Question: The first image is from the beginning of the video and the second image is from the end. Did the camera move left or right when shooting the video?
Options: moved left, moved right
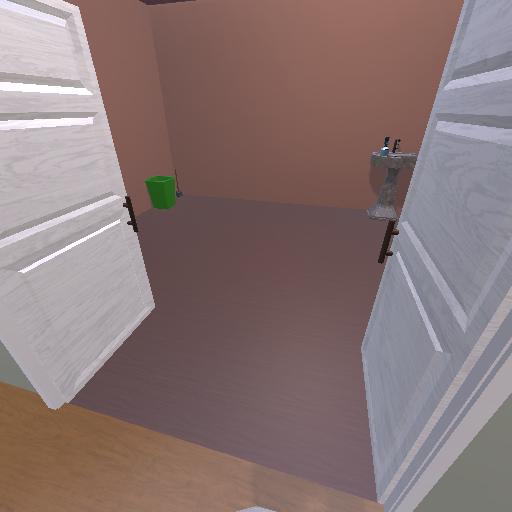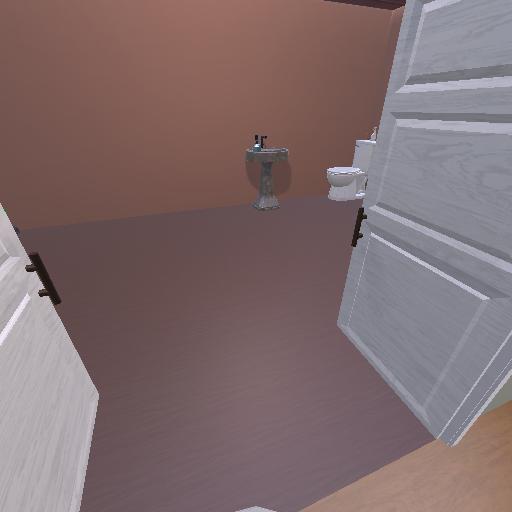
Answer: moved left